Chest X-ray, PA view. Patient: 36 years old, sex F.
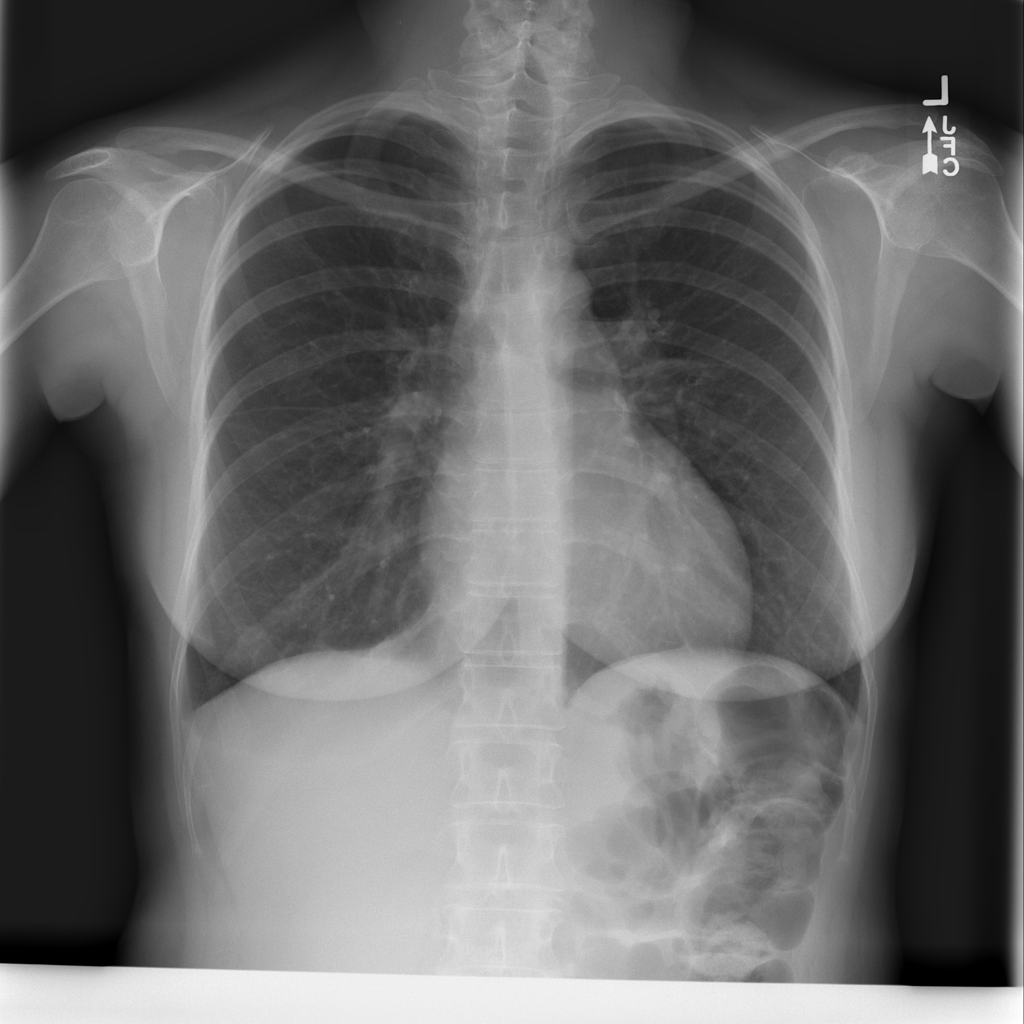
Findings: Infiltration